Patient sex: M
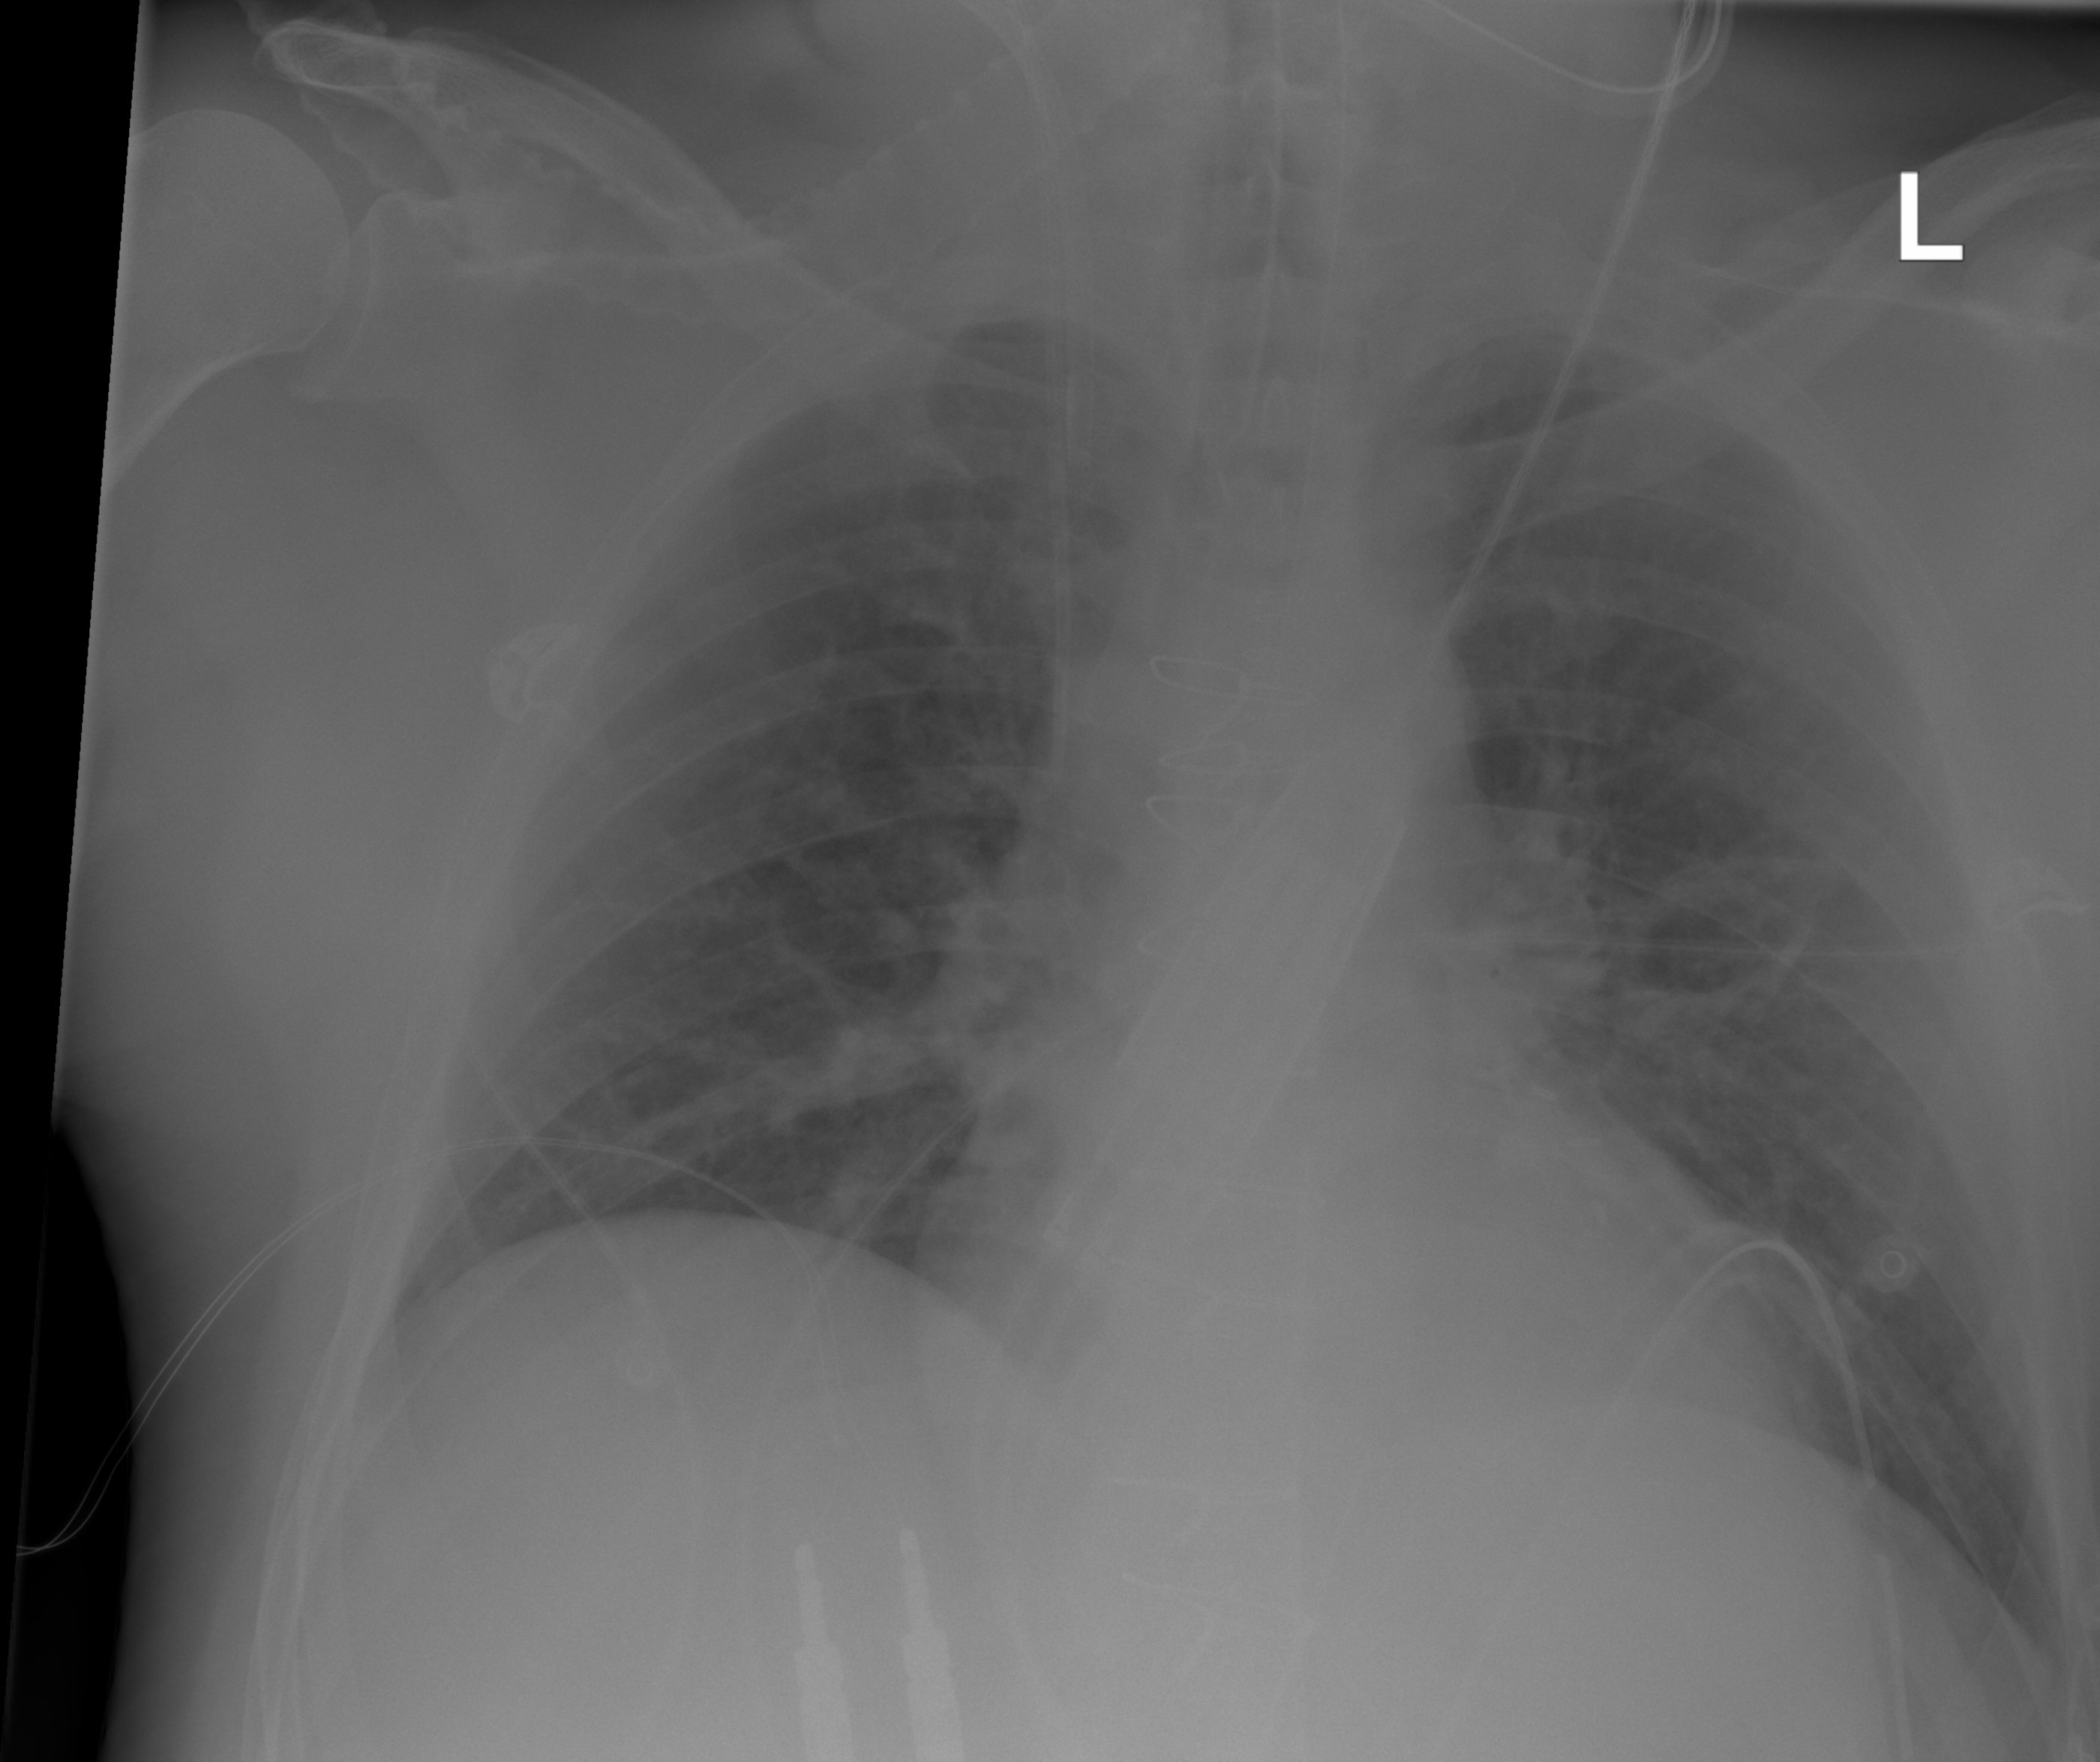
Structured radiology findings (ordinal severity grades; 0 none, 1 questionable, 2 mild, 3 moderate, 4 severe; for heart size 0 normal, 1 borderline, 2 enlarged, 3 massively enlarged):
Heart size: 0
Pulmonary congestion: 0
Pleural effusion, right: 0
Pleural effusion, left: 0
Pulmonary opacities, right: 0
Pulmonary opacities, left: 0
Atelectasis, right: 0
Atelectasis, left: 0